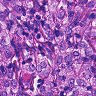
Metastatic tissue present: yes